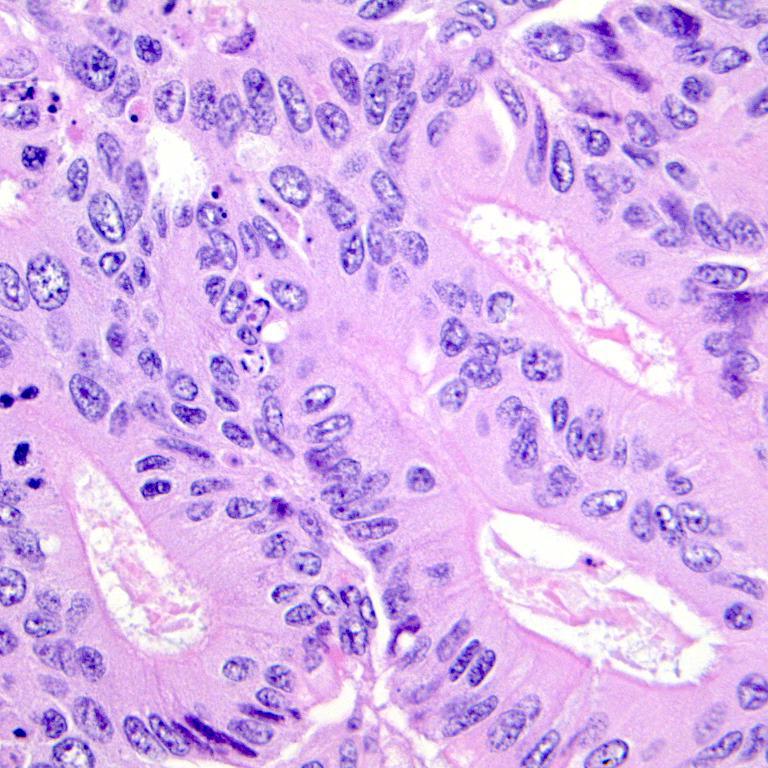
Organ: colon
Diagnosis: adenocarcinomas